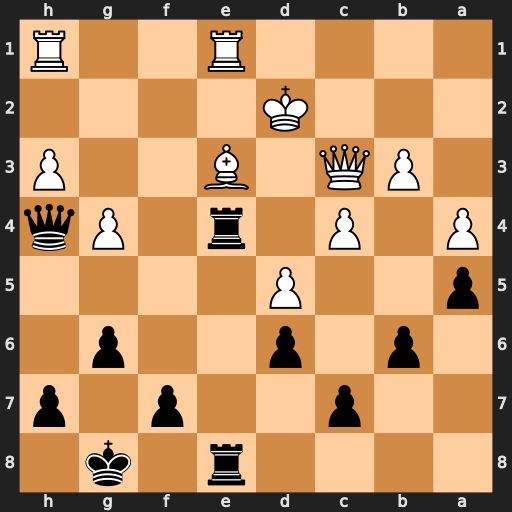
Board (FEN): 4r1k1/2p2p1p/1p1p2p1/p2P4/P1P1r1Pq/1PQ1B2P/3K4/4R2R
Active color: b
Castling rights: -
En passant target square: -
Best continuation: Rxe3 Qxe3 Rxe3